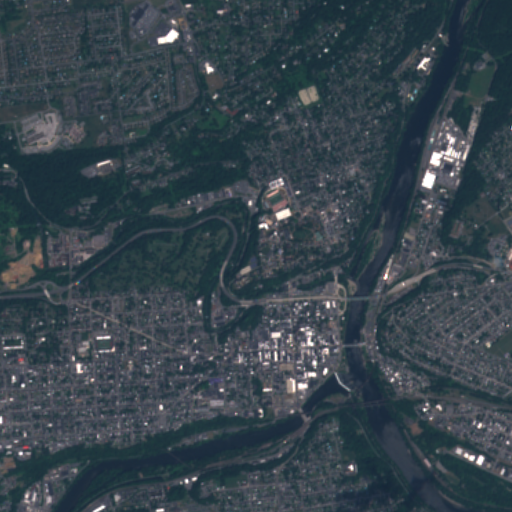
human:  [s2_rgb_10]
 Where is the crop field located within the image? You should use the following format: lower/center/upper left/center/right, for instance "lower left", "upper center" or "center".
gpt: The crop field is located in the upper left of the image.
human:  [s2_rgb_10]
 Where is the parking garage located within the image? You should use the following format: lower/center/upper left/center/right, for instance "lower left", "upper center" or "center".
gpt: The parking garage is located in the lower center of the image.
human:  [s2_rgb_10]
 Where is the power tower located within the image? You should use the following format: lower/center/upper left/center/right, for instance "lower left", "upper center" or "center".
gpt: The power tower is located in the lower left of the image.
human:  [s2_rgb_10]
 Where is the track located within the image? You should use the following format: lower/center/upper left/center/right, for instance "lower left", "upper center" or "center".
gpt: The track is located in the center of the image.
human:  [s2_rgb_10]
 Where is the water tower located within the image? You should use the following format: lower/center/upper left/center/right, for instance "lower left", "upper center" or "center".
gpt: The water tower is located in the lower left of the image.
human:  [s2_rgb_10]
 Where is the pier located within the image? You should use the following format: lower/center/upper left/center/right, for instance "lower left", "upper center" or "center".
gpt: The pier is located in the upper right of the image.
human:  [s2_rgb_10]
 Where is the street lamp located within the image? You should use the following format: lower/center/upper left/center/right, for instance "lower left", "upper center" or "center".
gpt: The street lamp is located in the center of the image.
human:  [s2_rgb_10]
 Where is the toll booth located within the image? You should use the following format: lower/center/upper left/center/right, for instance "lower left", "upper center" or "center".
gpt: The toll booth is located in the center right of the image.
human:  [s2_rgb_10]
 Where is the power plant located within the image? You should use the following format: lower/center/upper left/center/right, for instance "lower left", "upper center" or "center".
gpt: There is no power plant in the image.